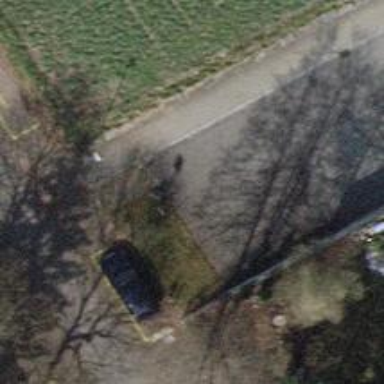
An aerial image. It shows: Bollard.